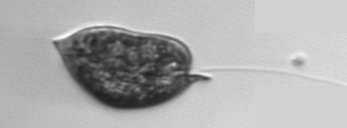
Label: Prorocentrum_micans